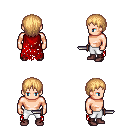
a pixel art fantasy rpg character, male body template, human, light skin, red tattered cape, white pants, light blonde plain hairstyle, maroon shoes, dagger, four views (front, back, left, right), 2x2 character sprite sheet, small pixel art, hard edges, no anti-aliasing